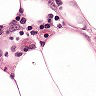
Metastatic tissue present: yes